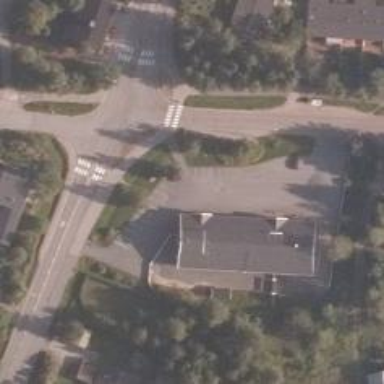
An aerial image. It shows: Asphalt cycleway.